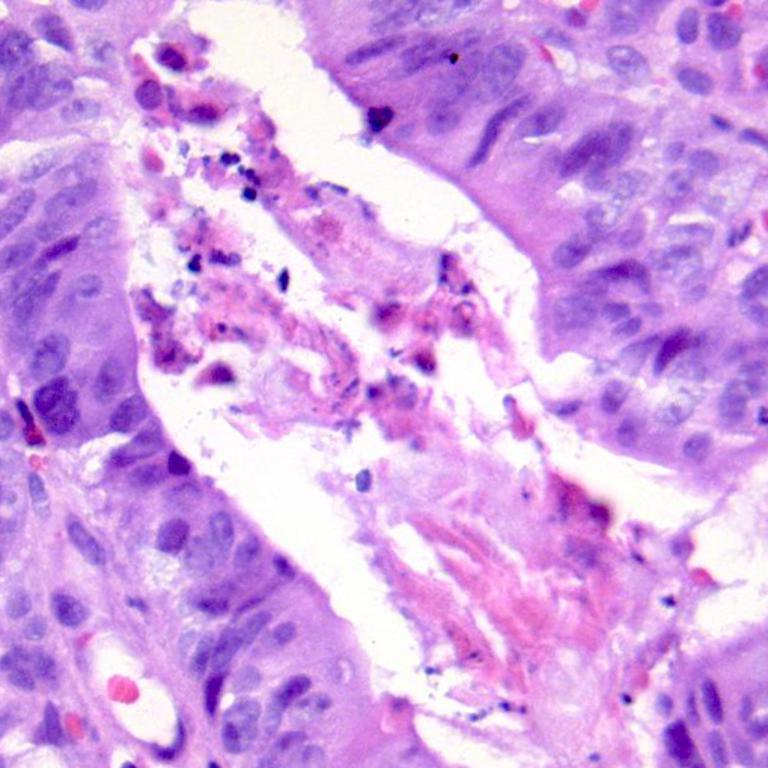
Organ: colon
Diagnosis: adenocarcinomas